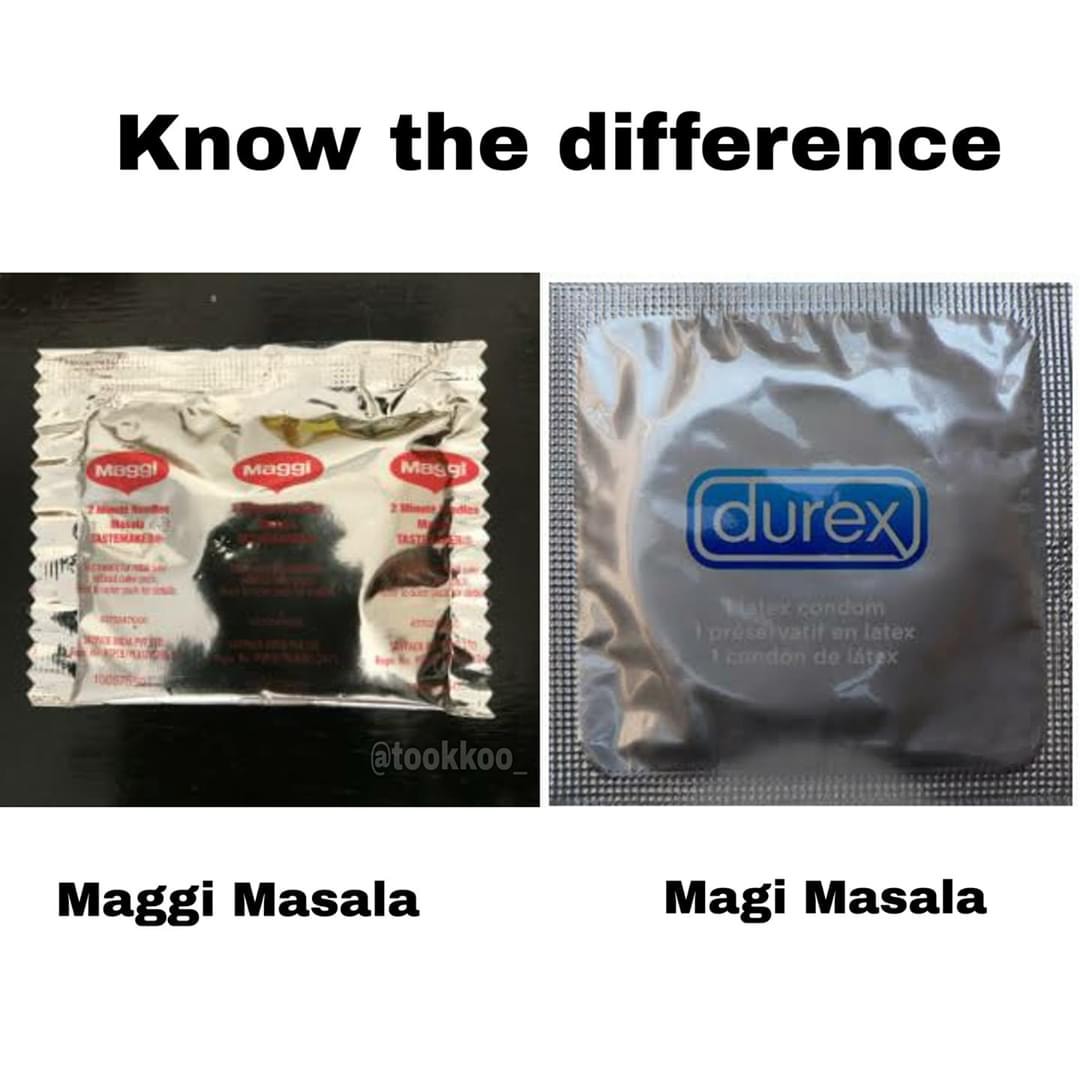
Caption: Know the difference    Maggi Masala    Magi Masala
Label: hate